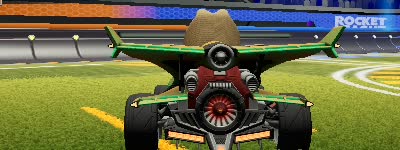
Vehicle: aftershock